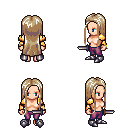
a pixel art fantasy rpg character, female body template, human, light skin, gold arm armor, magenta pants, white blonde extra-long hairstyle, bracelets, metal boots, dagger, four views (front, back, left, right), 2x2 character sprite sheet, small pixel art, hard edges, no anti-aliasing